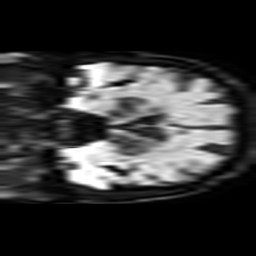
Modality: TRACE
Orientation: coronal
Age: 86
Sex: female
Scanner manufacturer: philips
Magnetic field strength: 3 T
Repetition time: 3.336 s
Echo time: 0.076 s